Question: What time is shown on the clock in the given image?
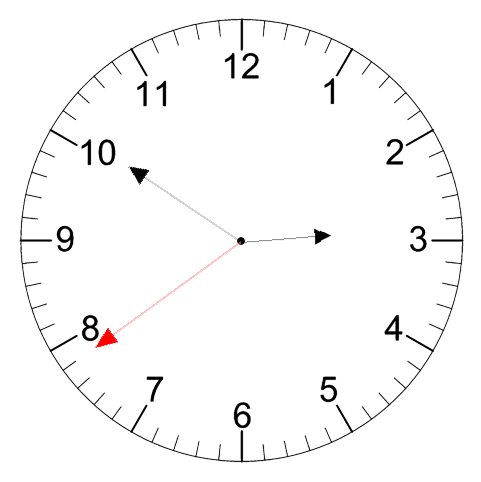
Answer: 02:50:39